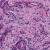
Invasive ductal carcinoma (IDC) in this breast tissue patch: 1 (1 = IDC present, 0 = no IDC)